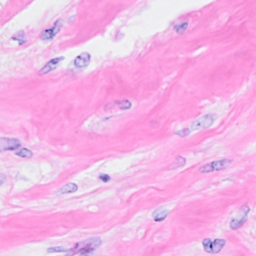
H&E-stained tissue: Breast